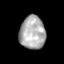
Tissue: skin
Cell type: Epithelial cells
Senescence score: 0.7623
Nuclear area (px): 832
Mean DAPI intensity: 173.052